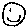
Label: smiley face